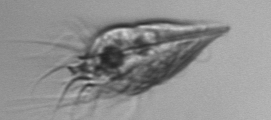
Label: Strombidium_morphotype1